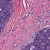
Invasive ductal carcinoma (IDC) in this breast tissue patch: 0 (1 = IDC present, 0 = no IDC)